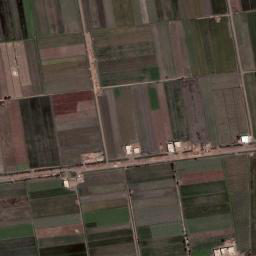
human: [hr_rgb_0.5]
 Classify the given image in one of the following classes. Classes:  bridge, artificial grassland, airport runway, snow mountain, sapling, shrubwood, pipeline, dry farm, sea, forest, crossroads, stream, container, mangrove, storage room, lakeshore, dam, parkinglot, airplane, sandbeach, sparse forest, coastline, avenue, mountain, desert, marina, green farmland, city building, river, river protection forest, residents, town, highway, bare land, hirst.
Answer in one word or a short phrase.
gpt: green farmland